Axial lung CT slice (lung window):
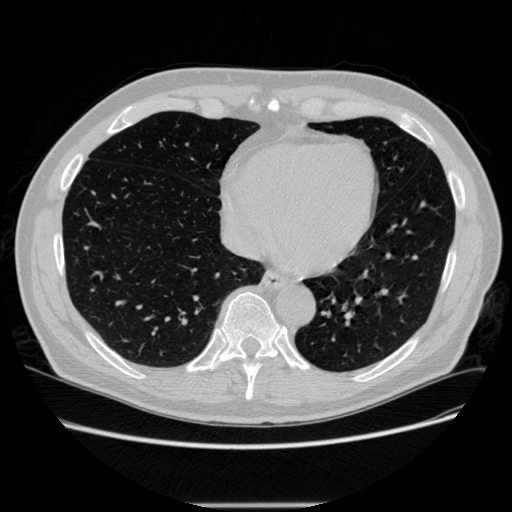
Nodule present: no